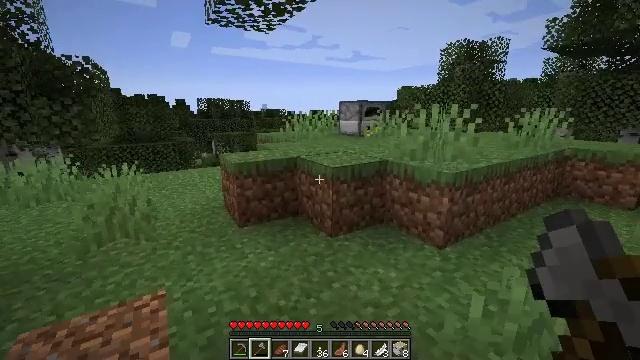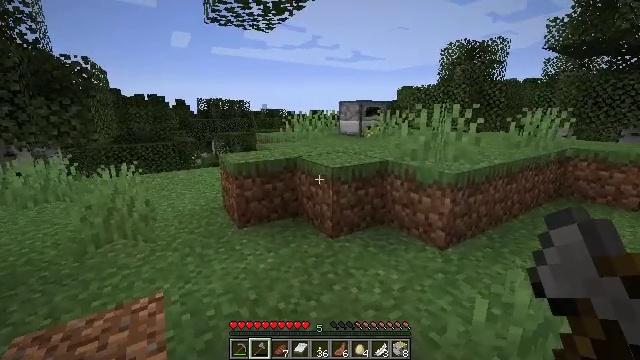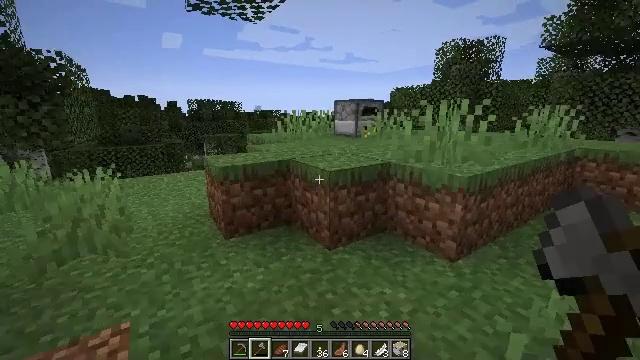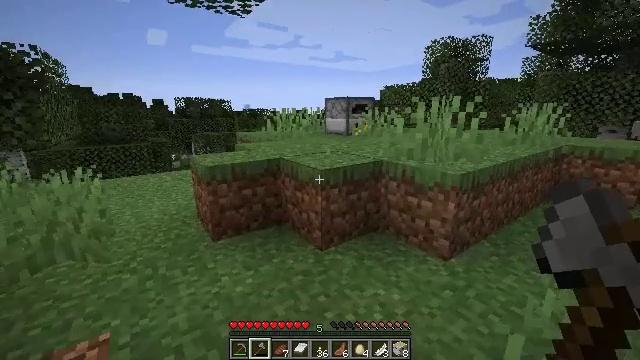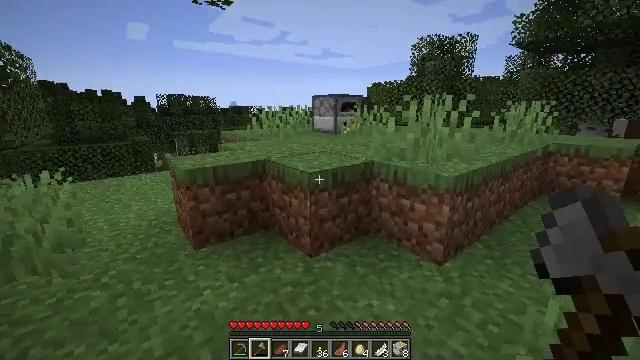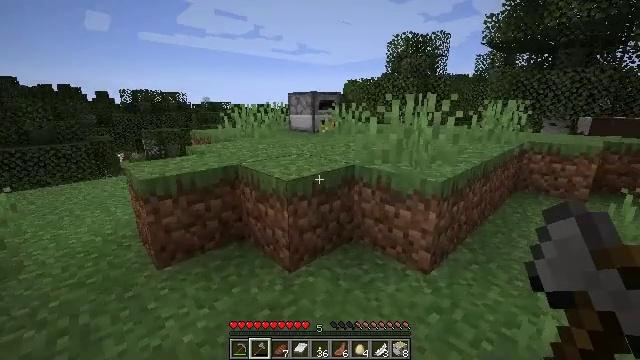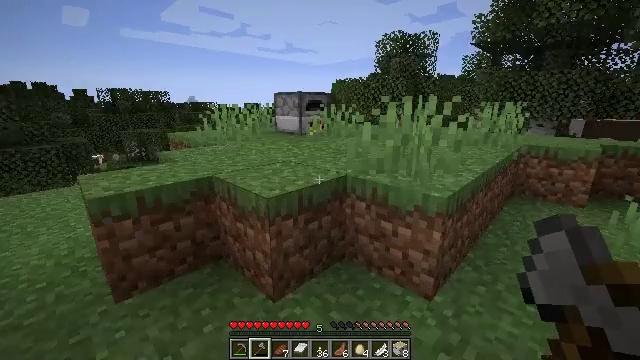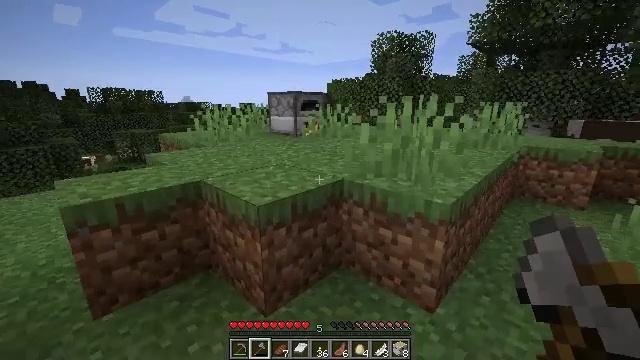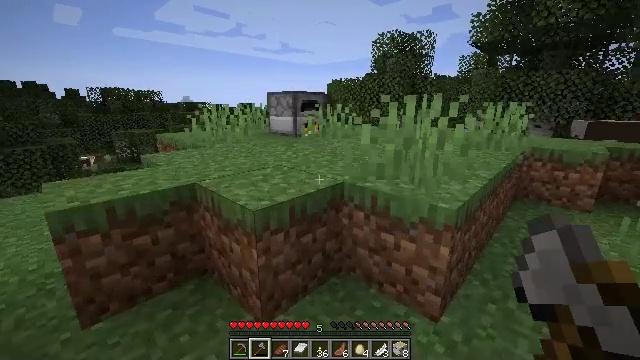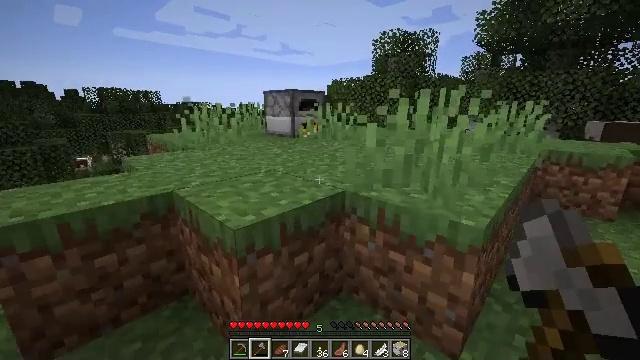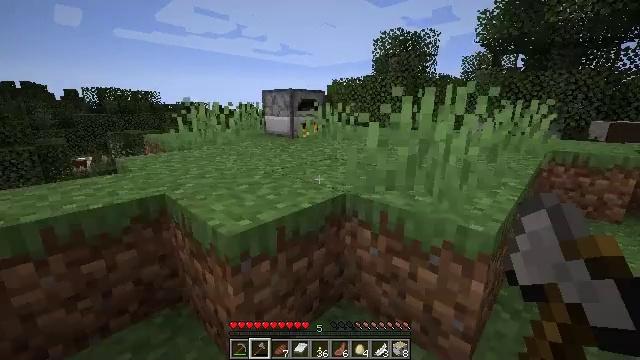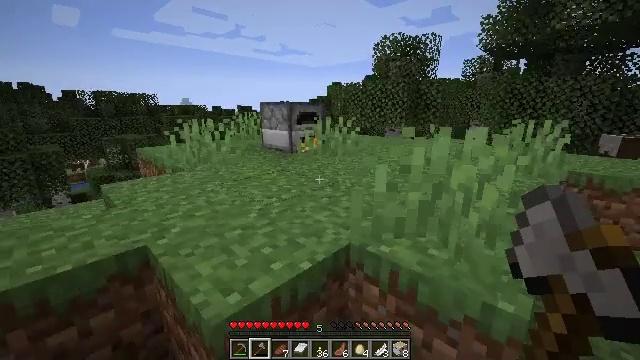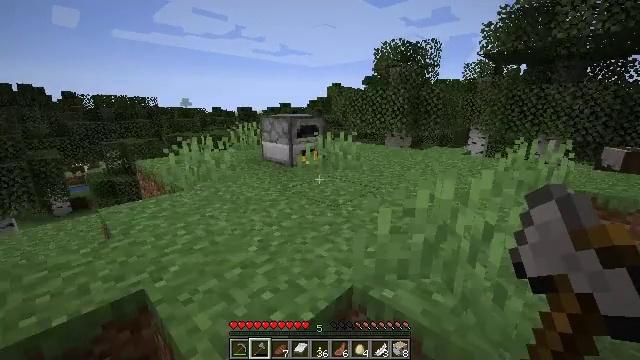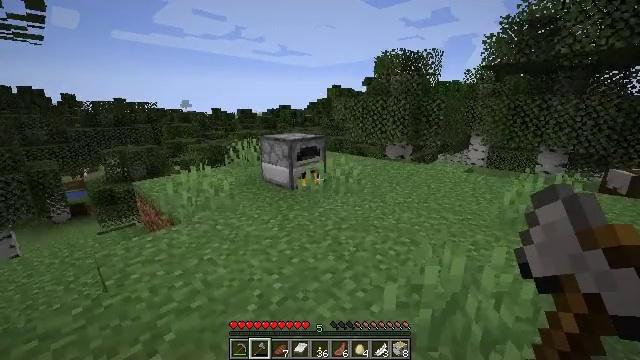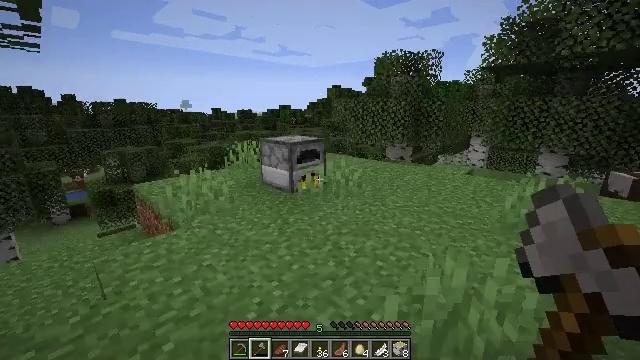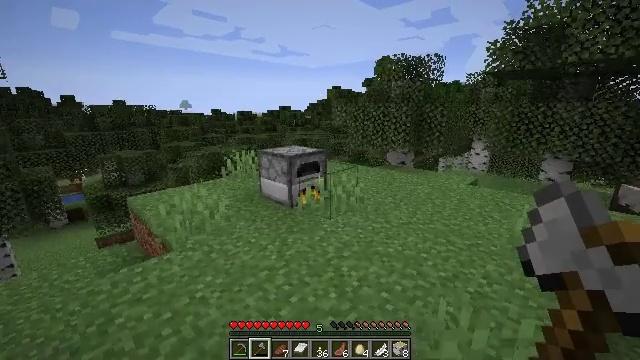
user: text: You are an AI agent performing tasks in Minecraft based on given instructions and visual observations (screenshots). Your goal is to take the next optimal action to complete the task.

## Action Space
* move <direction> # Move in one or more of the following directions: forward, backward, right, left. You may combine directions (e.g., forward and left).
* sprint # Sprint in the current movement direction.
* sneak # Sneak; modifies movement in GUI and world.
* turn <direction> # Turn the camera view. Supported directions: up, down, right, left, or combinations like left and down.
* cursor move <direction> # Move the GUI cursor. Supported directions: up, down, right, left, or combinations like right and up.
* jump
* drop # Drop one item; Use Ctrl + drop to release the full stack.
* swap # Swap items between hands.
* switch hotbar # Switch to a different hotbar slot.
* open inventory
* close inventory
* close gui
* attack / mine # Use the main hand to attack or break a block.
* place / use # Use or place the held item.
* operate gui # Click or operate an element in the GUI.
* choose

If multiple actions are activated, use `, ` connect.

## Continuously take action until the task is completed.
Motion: motion action
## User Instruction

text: Open the furnace to cook raw chicken into cooked chicken.
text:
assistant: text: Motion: move forward
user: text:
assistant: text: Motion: move forward, turn right
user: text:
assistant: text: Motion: move forward, turn right
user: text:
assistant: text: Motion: move forward, turn right
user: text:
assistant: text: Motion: move forward, turn right
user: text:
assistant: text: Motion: move forward, turn right
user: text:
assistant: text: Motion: move forward
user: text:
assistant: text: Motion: move forward
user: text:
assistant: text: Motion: move forward
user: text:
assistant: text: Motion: move forward
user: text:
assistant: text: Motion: move forward, jump
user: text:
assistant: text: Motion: move forward, jump
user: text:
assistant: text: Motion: move forward, jump
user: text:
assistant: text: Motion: move forward, jump
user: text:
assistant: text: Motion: move forward, jump
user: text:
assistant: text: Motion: move forward
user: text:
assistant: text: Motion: move forward
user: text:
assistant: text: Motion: move forward
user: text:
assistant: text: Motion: move forward
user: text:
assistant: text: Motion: move forward
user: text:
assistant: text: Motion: move forward
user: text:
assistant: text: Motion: move forward
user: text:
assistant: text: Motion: move forward
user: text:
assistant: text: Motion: move forward
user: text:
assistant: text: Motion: move forward
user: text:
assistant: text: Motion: move forward
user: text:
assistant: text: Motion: move forward, turn left
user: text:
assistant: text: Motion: move forward, turn left and down
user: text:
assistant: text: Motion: move forward, turn left and down
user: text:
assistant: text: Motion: turn left and down